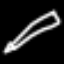
Label: pencil